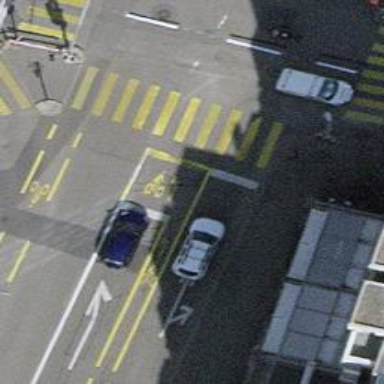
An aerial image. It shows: Road crossing with traffic signals.